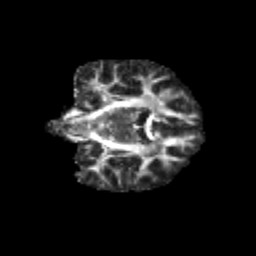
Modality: FA
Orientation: coronal
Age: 11
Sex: female
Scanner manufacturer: siemens
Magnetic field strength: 3 T
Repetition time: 3.8 s
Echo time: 0.07 s